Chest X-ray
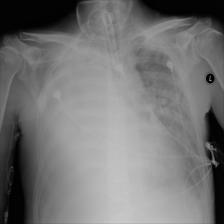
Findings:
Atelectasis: negative
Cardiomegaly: negative
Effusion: positive
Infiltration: negative
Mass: negative
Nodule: negative
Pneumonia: negative
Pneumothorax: negative
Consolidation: negative
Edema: negative
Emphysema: negative
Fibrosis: negative
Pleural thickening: negative
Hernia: negative